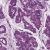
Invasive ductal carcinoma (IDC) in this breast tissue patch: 1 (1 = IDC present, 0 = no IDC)